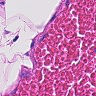
Metastatic tissue present: no